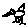
Label: bird